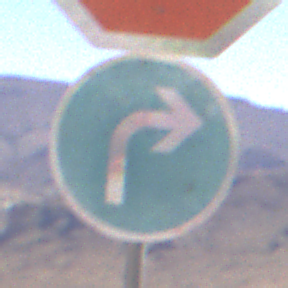
Verkehrszeichen: VorgeschriebeneFahrtrichtungRechts
Zusatzzeichen oben: Stop
Umgebung: Outdoor, Nature
Tageszeit: Midday
Wetter: Clear
Licht: Natural
Jahreszeit: NotSpecified
Kontrast: HighContrast